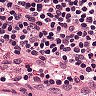
Metastatic tissue present: no